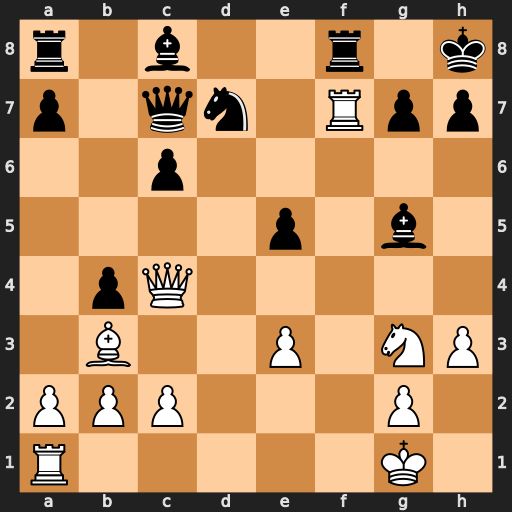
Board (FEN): r1b2r1k/p1qn1Rpp/2p5/4p1b1/1pQ5/1B2P1NP/PPP3P1/R5K1
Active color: w
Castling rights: -
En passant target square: -
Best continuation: Rxf8+ Nxf8 Qg8#